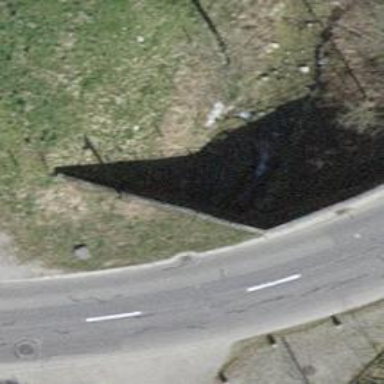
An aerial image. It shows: Culvert tunnel.